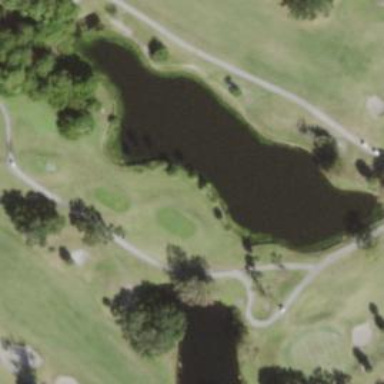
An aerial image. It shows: Golf tee on grassy land.